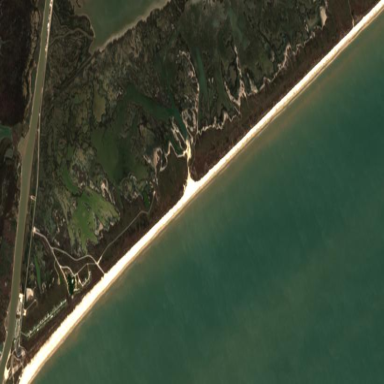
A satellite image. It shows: Beautiful beach with natural surroundings.